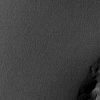
Atmospheric dust classification: not_dusty